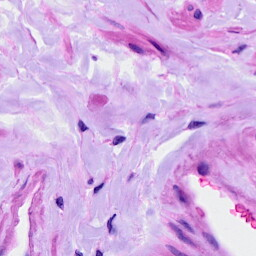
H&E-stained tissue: Ovarian